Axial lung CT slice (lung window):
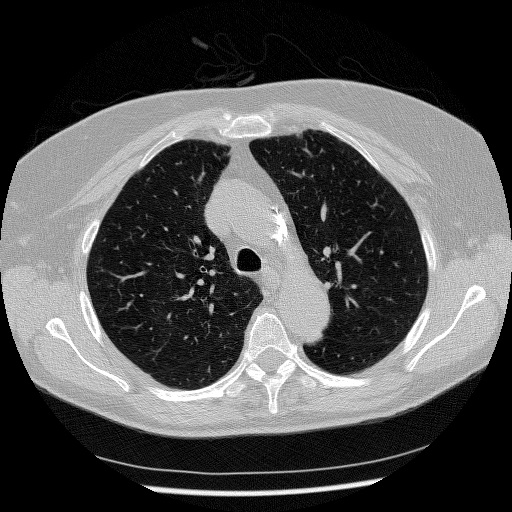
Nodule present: no